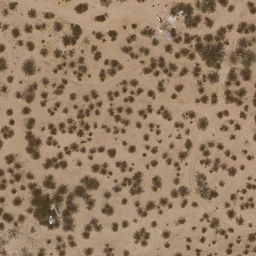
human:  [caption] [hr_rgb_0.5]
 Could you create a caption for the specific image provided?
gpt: Lots of plants scattered in the loess ground. .

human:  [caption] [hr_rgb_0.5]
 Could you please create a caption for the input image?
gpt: There are some grey plants scattered on the ground .

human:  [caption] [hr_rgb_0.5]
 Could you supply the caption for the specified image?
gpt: This is a chaparral .

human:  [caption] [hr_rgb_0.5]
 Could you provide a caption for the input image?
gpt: Lots of plants scattered on the ground. .

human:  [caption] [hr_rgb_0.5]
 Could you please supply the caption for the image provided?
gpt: Some grey plants are scattered in the loess ground .